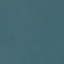
Label: SeaLake